Question: I have been created subscribe form using php and jquery and sql to store data.
Now it is working fine, but it has some limitation.
When i enter invalid email address, it shows like this,

But i need to remove that message, i need only working effects with error button.
And If i enter blank, that time error button working fine[that is button will be shaken and says error], after that i enter valid address, it also working fine[that is success button].
One more think, if i enter invalid address at first, and second also enter invalid address,, the error button works fine at first time only.
Here is lib.js:
'''
$(document).ready(function () {
$('#newsletter').submit(function () {
var $this = $(this),
$response = $('#response'),
$mail = $('#signup-email'),
testmail = /^[^0-9][A-z0-9._%+-]+([.][A-z0-9_]+)*[@][A-z0-9_]+([.][A-z0-9_]+)*[.][A-z]{2,4}$/,
hasError = false;
$response.find('p').remove();
if (!testmail.test($mail.val())) {
$('#actbtn').removeClass('btn-error').addClass('btn-error');
//$response.html('<p class="error">Please enter a valid email</p>');
hasError = true;
}
if (hasError === false) {
$response.find('p').remove();
$response.addClass('loading');
$.ajax({
type: "POST",
dataType: 'json',
cache: false,
url: $this.attr('action'),
data: $this.serialize(),
success: function(data){
if(data!=''){
$response.removeClass('loading');
if(data.status == 'success'){
$('#actbtn').removeClass('btn-error').addClass('btn-success');
}
else{
$('#actbtn').removeClass('btn-error').addClass('btn-error');
}
}
}
});
}
return false;
});
});
'''
html:
'''
<div id="newsletterform">
<div class="wrap">
<h3>Get Email Update</h3>
<form action="send.php" method="post" id="newsletter" name="newsletter">
<input type="email" name="signup-email" id="signup-email" value="" placeholder="Insert email here" />
<button id="actbtn" class="btn btn-7 btn-7h icon-envelope">Submit form</button>
<span class="arrow"></span>
</form>
<div id="response"></div>
</div>
</div>
'''
May i know,how to achieve this one, Any idea would be highly appreciated.
Thanks in advance.
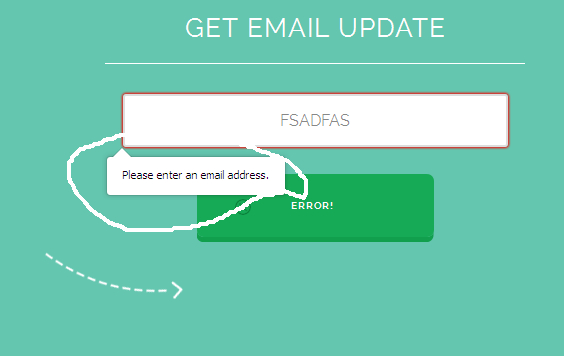
Answer: You have used the
'''
<input type="email" name="signup-email" id="signup-email" value="" placeholder="Insert email here" />
'''
try to use it as input text because you did the script validation
'''
<input type="text" name="signup-email" id="signup-email" value="" placeholder="Insert email here" />
'''